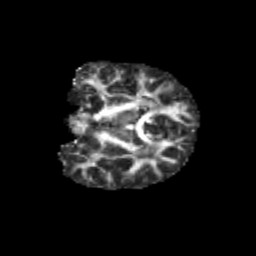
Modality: FA
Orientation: coronal
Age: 11
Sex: female
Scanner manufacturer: siemens
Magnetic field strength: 3 T
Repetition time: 3.8 s
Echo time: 0.07 s